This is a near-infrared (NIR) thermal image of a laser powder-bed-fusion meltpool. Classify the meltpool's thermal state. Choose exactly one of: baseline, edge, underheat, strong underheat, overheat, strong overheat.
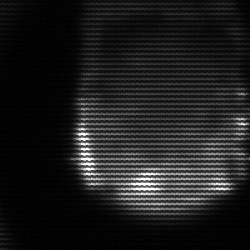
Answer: edge